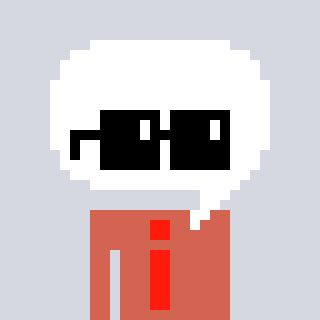
a pixel art character with square black sunglasses, a speech bubble-shaped head and a peachy-colored body on a cool background